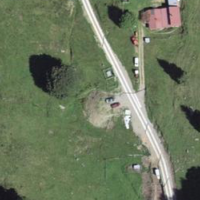
EUNIS habitat code: 41
Species observed at this site:
Polygonum aviculare
Plantago major